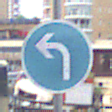
Verkehrszeichen: VorgeschriebeneFahrtrichtungLinks
Umgebung: Outdoor, Urban
Tageszeit: MorningAfternoon
Wetter: Overcast
Licht: Natural
Jahreszeit: NotSpecified
Kontrast: LowContrast